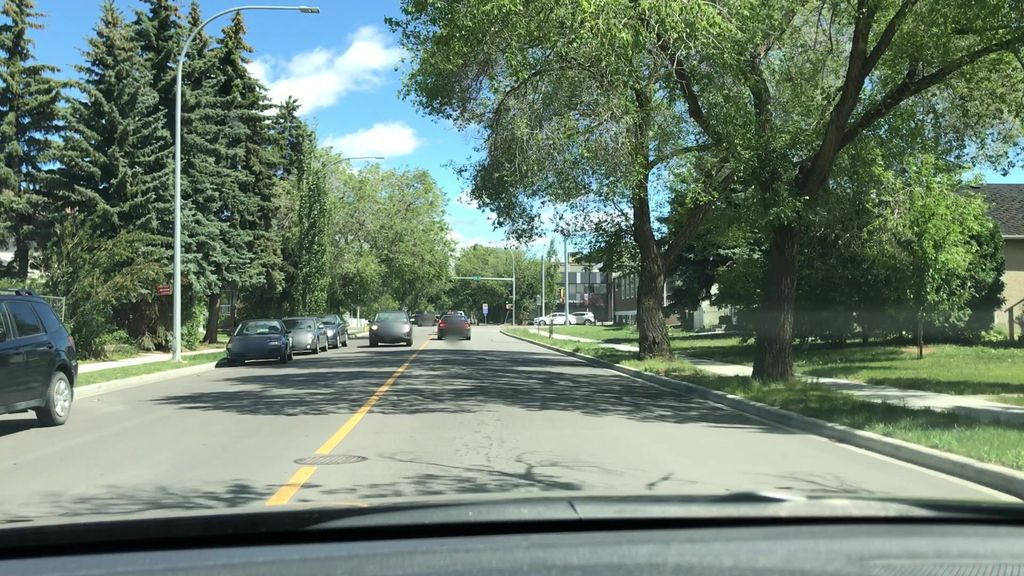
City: edmonton